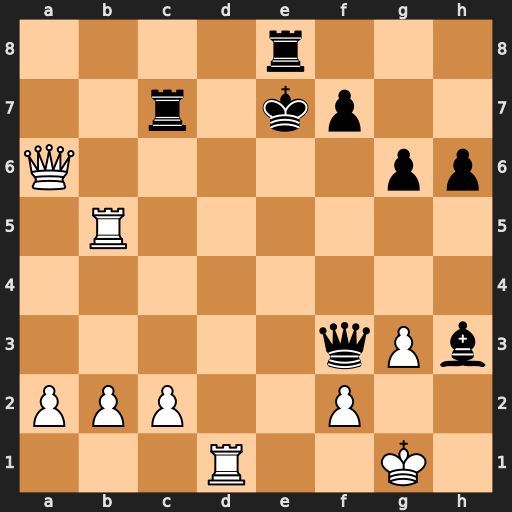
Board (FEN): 4r3/2r1kp2/Q5pp/1R6/8/5qPb/PPP2P2/3R2K1
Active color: w
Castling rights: -
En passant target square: -
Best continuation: Qd6#